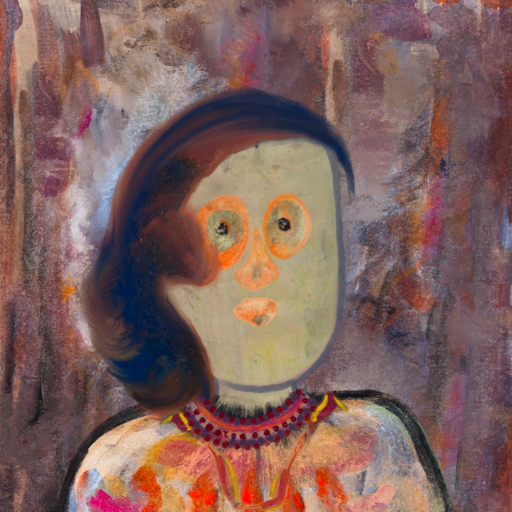
Background: Hypocrite, Head And Neck Front: Hill_Girl, Face Front: Childish, Bust: Childish, Hair Front: Mother_And_Son_Son, Head Accessory: Blank, Second Necklace: Gypsy_Mother_1, Necklace: Roy_Bahadur, Baby: Blank